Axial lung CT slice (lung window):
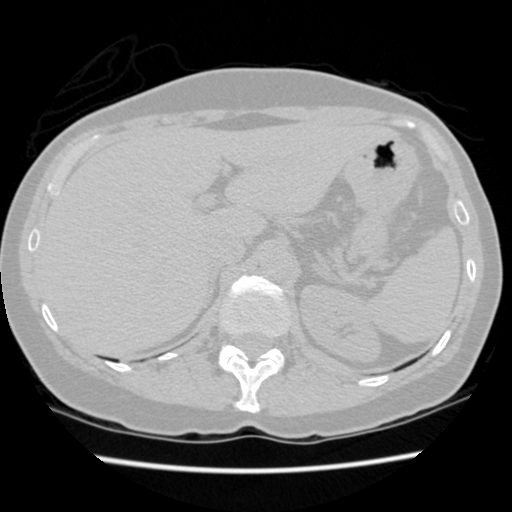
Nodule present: no